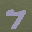
Label: 7